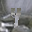
Label: 4